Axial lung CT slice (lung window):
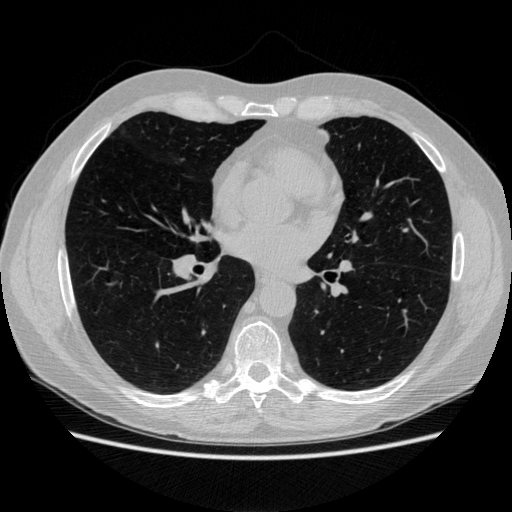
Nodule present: no